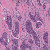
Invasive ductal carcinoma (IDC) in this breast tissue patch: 1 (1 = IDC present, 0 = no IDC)